Question: I'm having a problem with android.
I'm setting the Weight parameter in Java, but it's doing exactly the oposite of what I want.
Here's the code
'''
LinearLayout container = new LinearLayout(context);
// some code ...
container.setWeightSum(1f);
View v1 = new View(context);
v1.setBackgroundColor(Color.parseColor("#ff0000"));
LinearLayout.LayoutParams p1 = new LinearLayout.LayoutParams(LinearLayout.LayoutParams.WRAP_CONTENT,LinearLayout.LayoutParams.WRAP_CONTENT);
p1.weight=0.1f;
View v2 = new View(context);
v2.setBackgroundColor(Color.parseColor("#000000"));
LinearLayout.LayoutParams p2 = new LinearLayout.LayoutParams(LinearLayout.LayoutParams.WRAP_CONTENT,LinearLayout.LayoutParams.WRAP_CONTENT);
p2.weight=0.9f;
container.addView(v1,p1);
container.addView(v2,p2);
'''
I repeat this process 7 times with adding a black line between the container layout.
Normally I should get a small red column on the lef, and a large black one, but here's what I get with this code :

Why does it doing exactly the opposite of the code ?
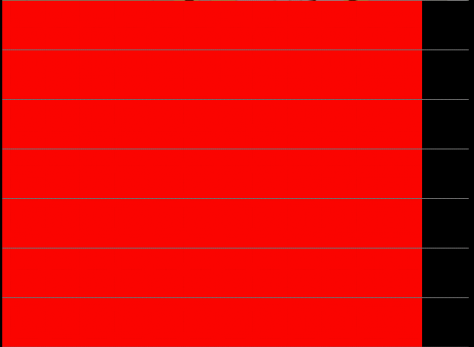
Answer: When we use the weight width should be Zero
try with width 0 for with children inside the container.............
'''
LinearLayout.LayoutParams p1 = new LinearLayout.LayoutParams(0,LinearLayout.LayoutParams.WRAP_CONTENT);
LinearLayout.LayoutParams p2 = new LinearLayout.LayoutParams(0,LinearLayout.LayoutParams.WRAP_CONTENT);
'''